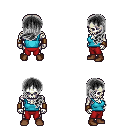
a pixel art fantasy rpg character, male body template, skeleton, teal pirate shirt, red pants, gray left-swept hairstyle, leather bracers, brown shoes, four views (front, back, left, right), 2x2 character sprite sheet, small pixel art, hard edges, no anti-aliasing